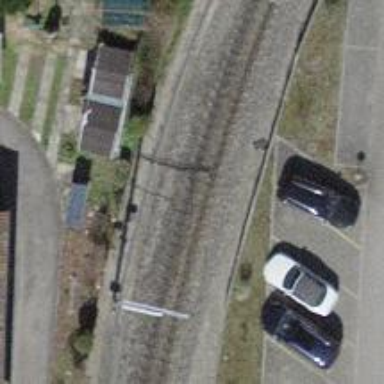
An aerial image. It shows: Narrow-gauge railway with single track. The railway is electrified with contact line.